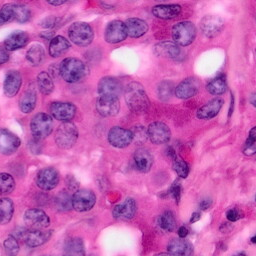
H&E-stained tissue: Pancreatic